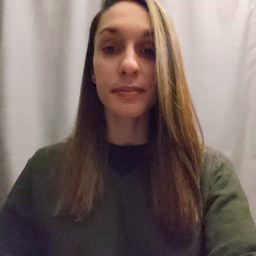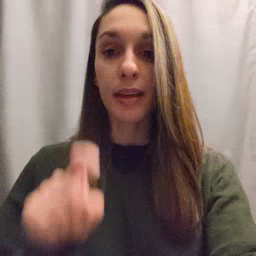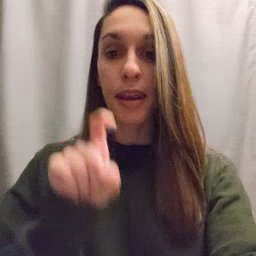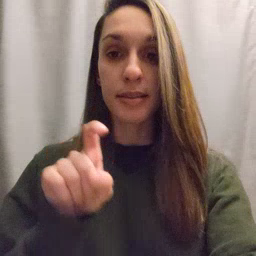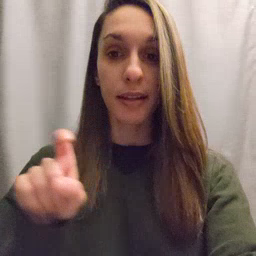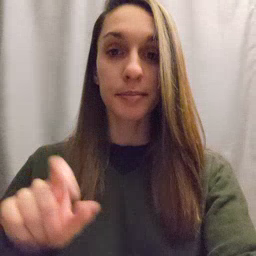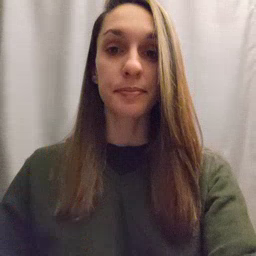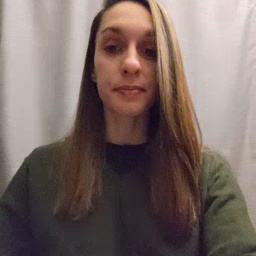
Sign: closet